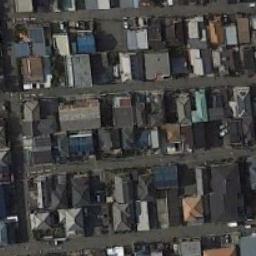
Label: dense_residential